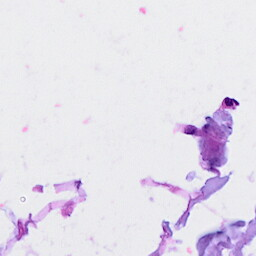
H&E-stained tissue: Breast